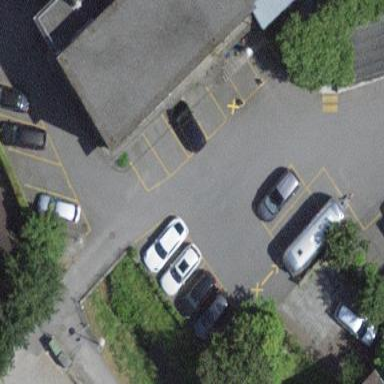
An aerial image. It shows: Parking area with surface.